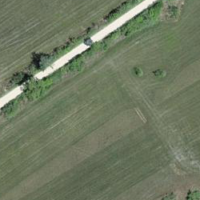
EUNIS habitat code: 21
Species observed at this site:
Filipendula ulmaria